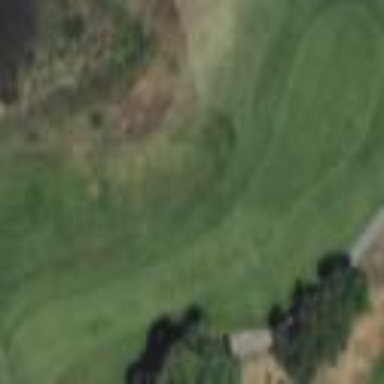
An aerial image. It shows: Golf tee.